Interaction volume radius: 5 \u00c5
Interaction volume height: 25 \u00c5
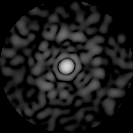
Disorder parameter: 0.791